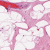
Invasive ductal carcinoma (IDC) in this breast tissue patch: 0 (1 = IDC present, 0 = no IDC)